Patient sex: M
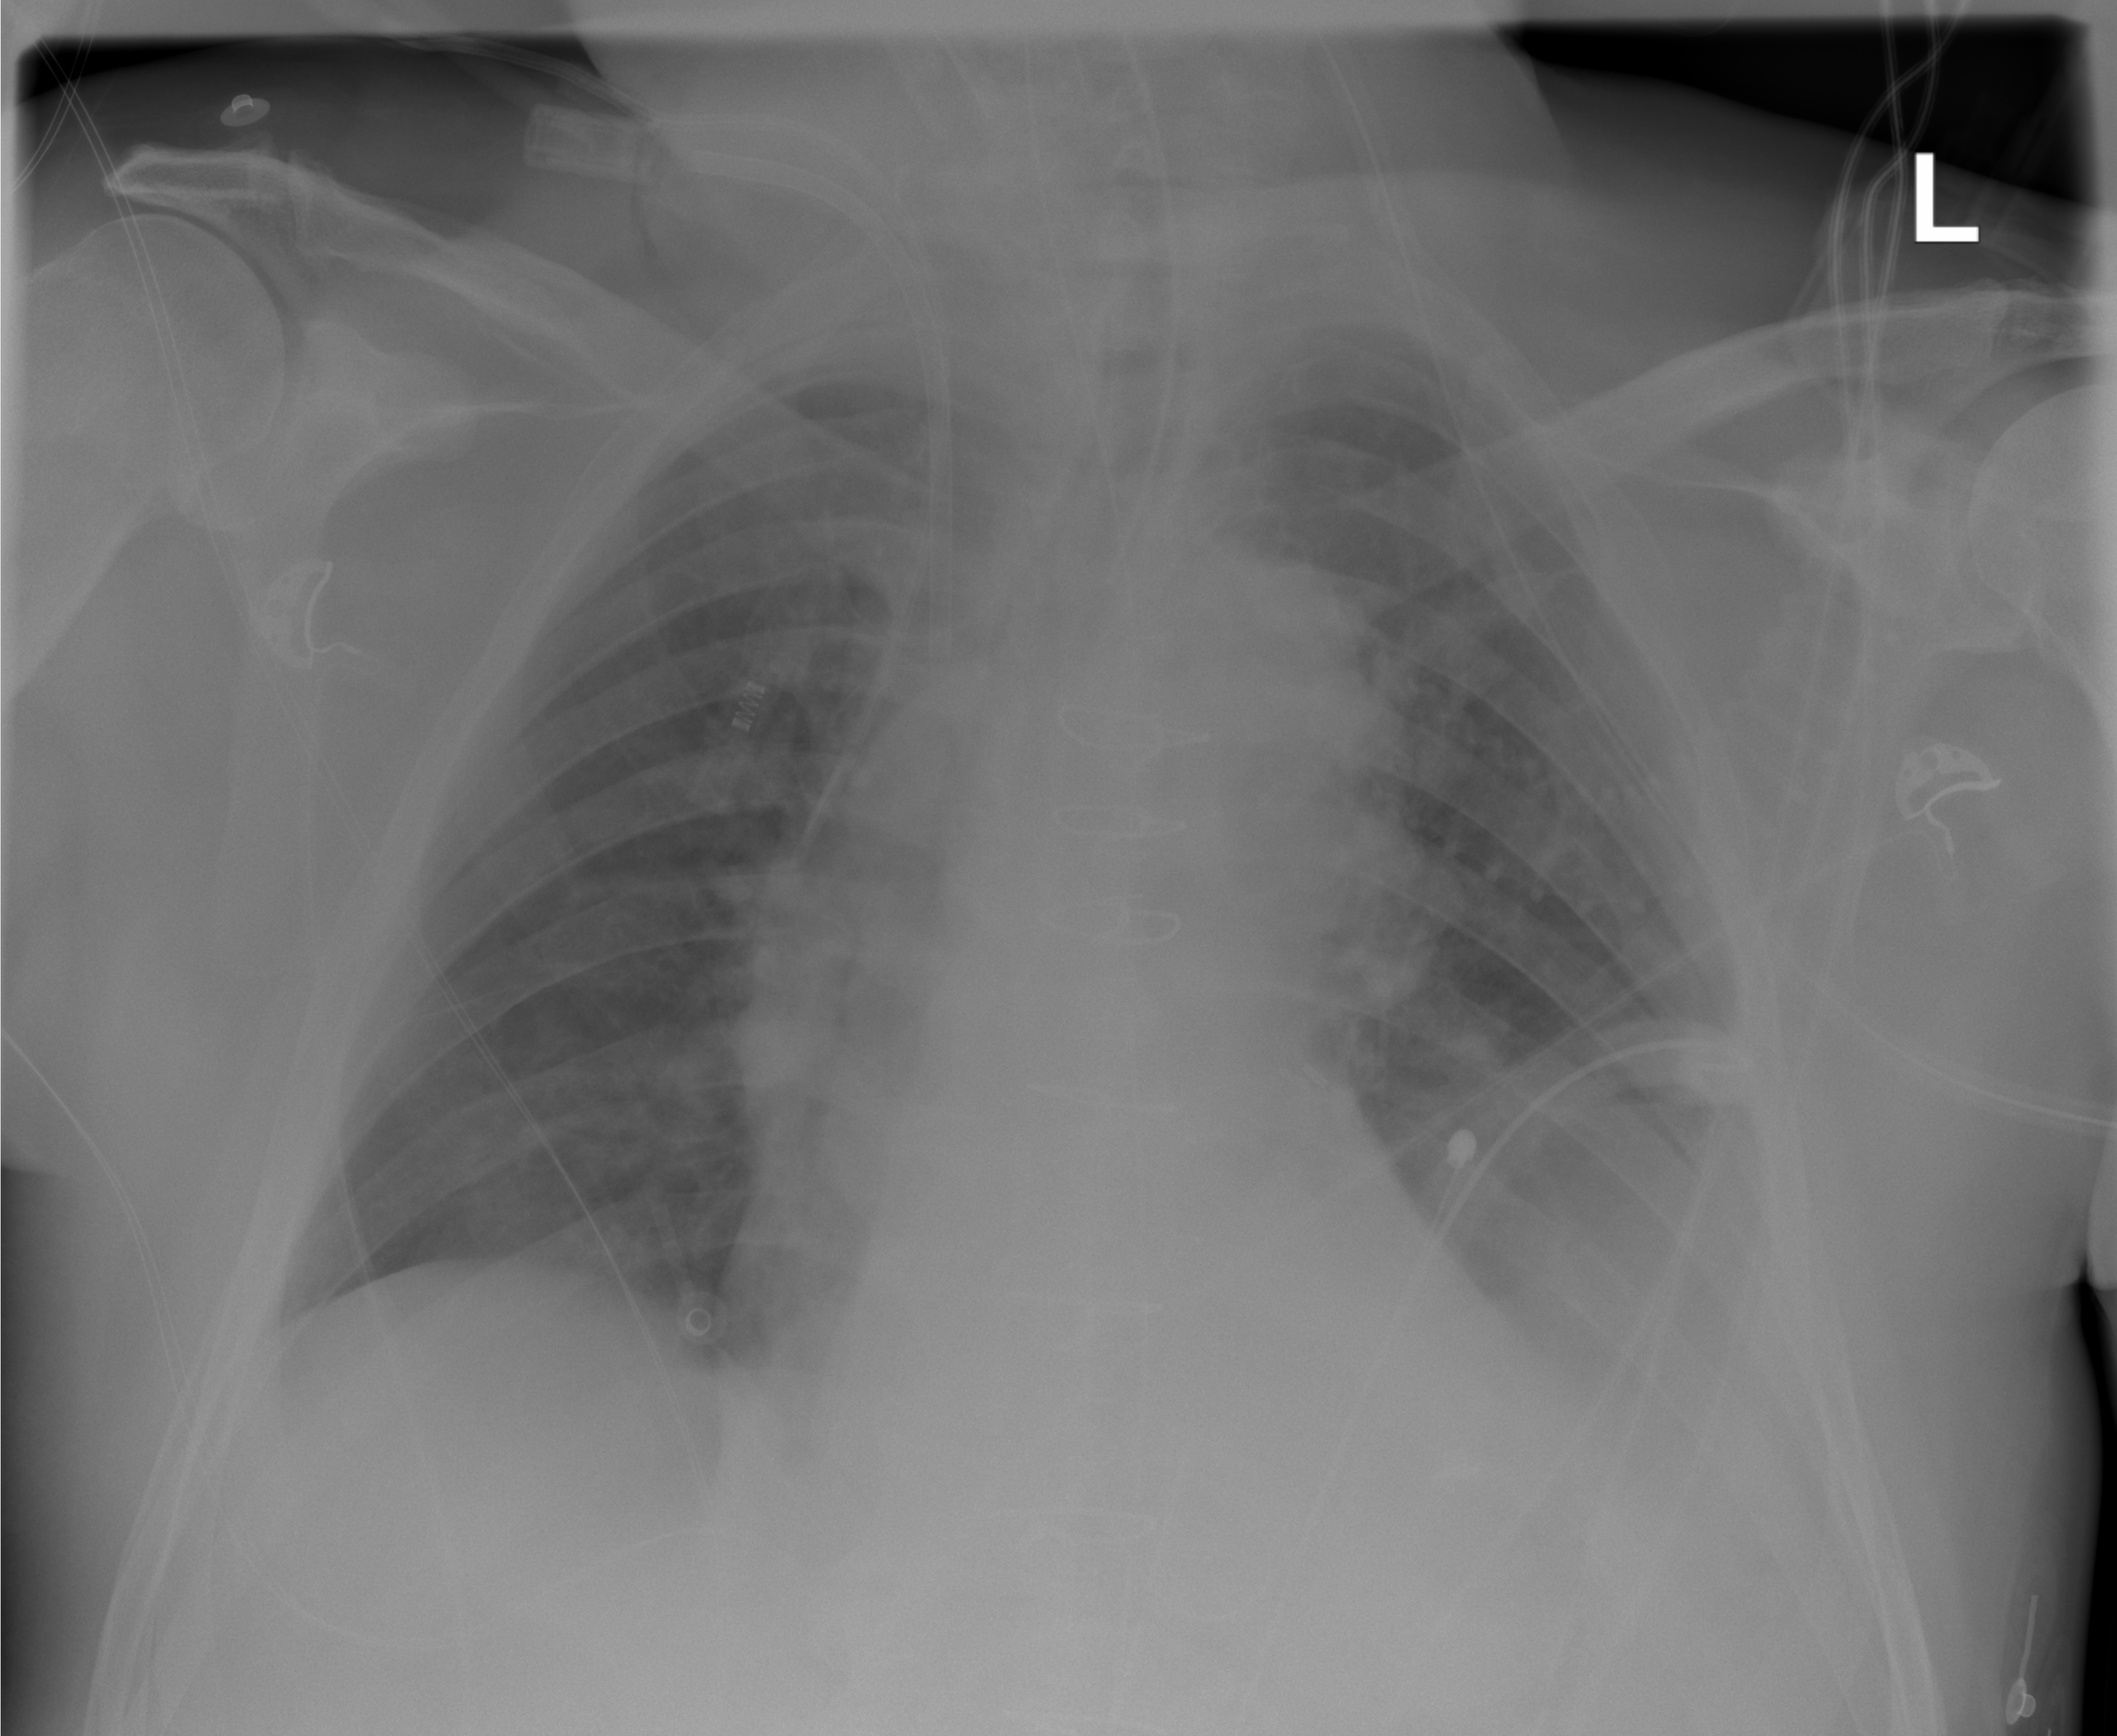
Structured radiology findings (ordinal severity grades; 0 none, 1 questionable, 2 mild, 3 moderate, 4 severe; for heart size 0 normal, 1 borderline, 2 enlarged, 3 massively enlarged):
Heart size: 2
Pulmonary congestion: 2
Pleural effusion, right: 0
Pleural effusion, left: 3
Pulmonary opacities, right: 0
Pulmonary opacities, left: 0
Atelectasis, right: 0
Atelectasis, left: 3